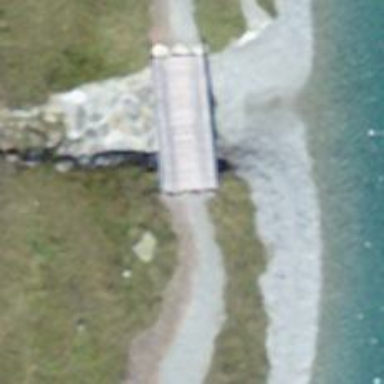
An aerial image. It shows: Gravel track road with bridge.